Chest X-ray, PA view. Patient: 54 years old, sex M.
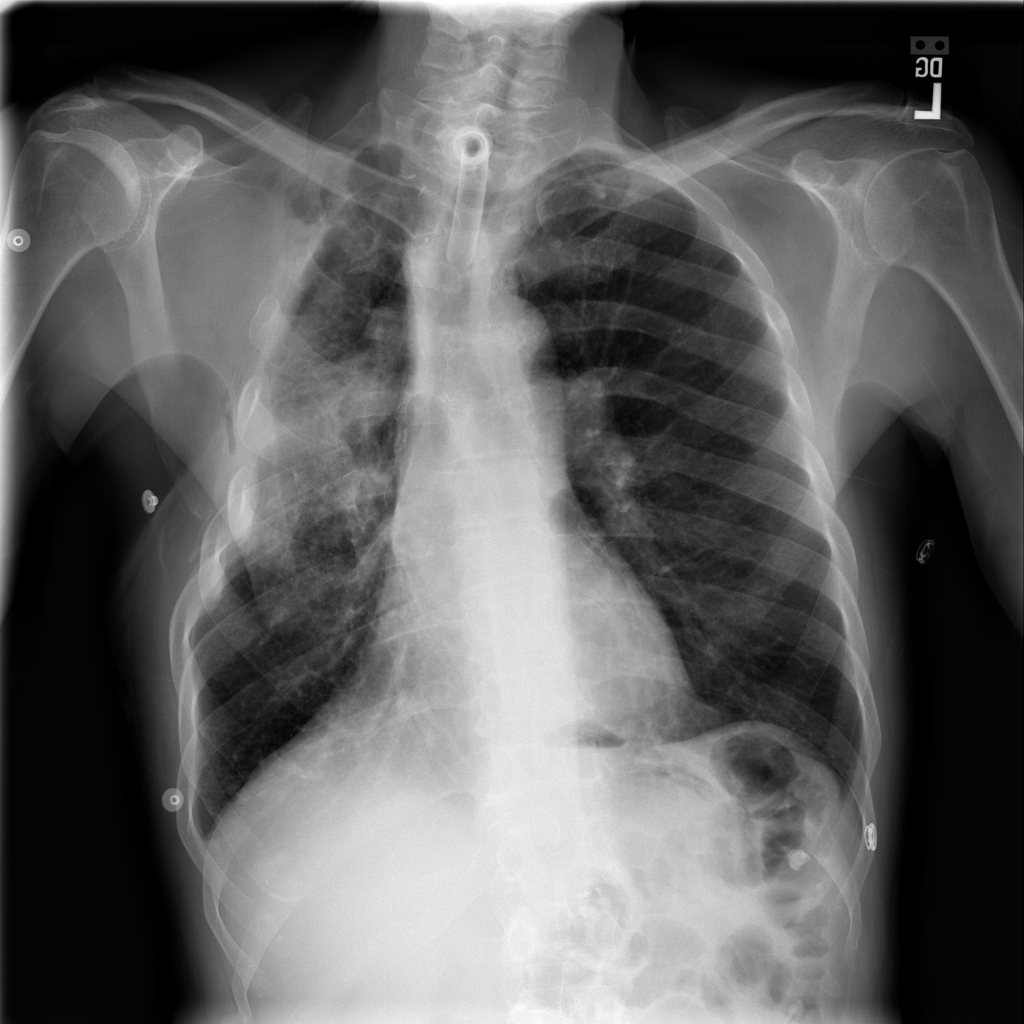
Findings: No Finding